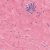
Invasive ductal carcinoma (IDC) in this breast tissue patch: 0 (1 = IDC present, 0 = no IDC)